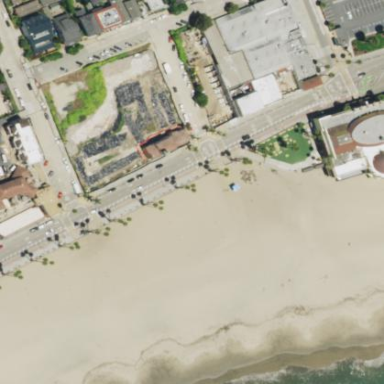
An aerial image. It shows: Sandy pitch designated for beach volleyball.